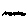
Label: zigzag